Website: slack
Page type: billing-address
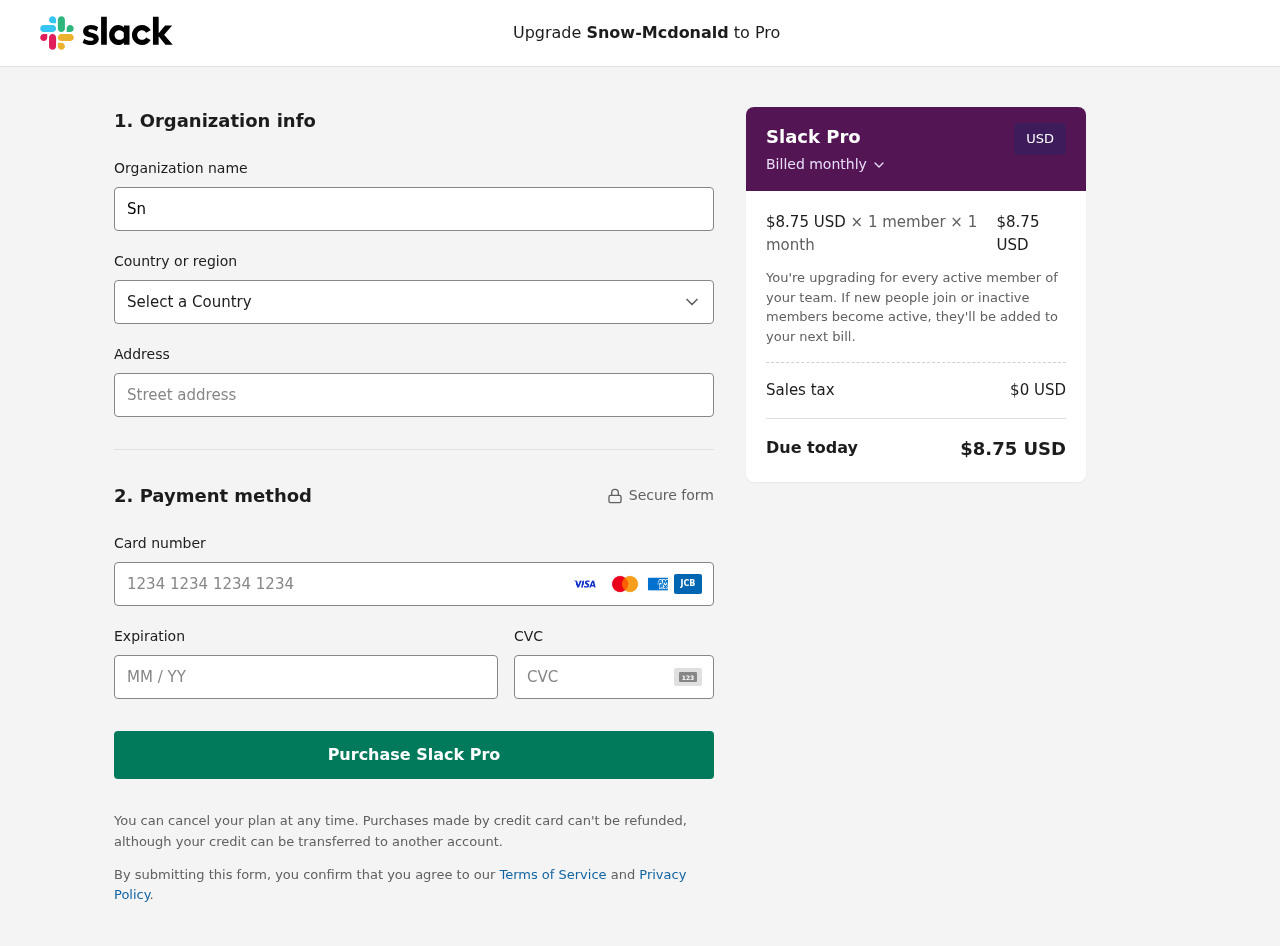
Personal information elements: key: PII_CARD_CVV
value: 7878
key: PII_CARD_EXPIRY
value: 11/29
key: PII_CARD_NUMBER
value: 3733 4013 3928 514
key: PII_COMPANY
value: Snow-Mcdonald
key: PII_COUNTRY
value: United States
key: PII_STREET
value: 12357 Butler Road Apt. 365
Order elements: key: ORDER_PRICE_PER_MEMBER
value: $8.75 USD
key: ORDER_MEMBER_COUNT
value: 1
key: ORDER_MONTH_COUNT
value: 1
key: ORDER_SUBTOTAL
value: $8.75 USD
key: ORDER_TAX
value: $0
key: ORDER_TOTAL
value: $8.75 USD